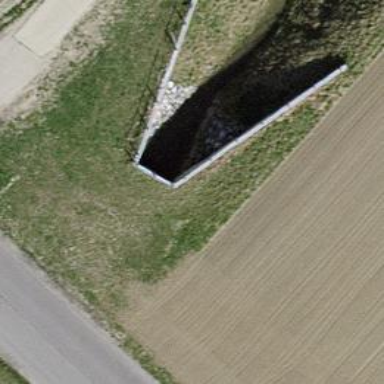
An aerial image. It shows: Retaining wall.